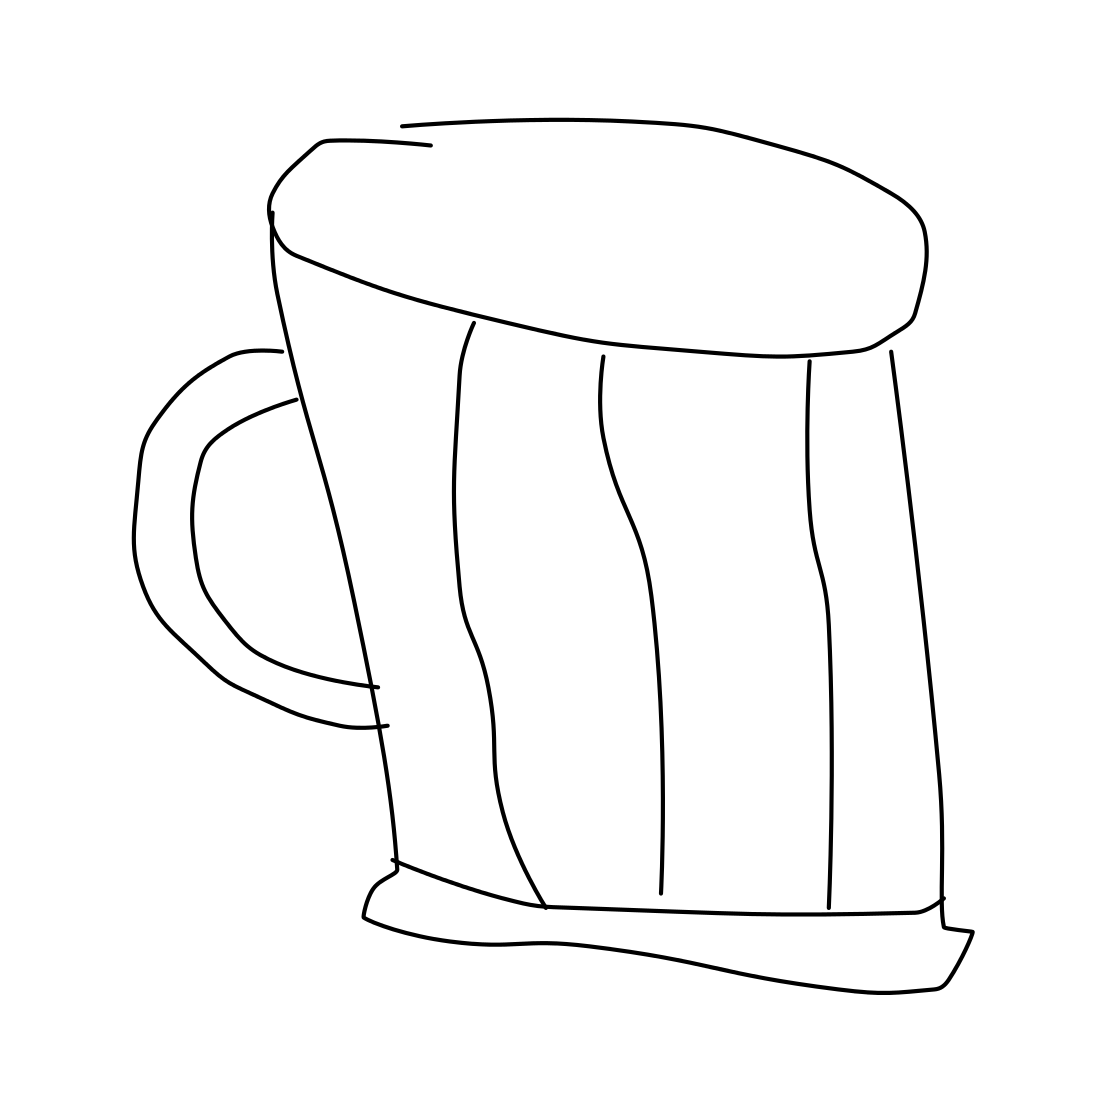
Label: beer-mug